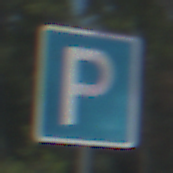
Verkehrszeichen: Parken
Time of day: Midday
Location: Outdoor (Nature)
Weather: Clear
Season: NotSpecified
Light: Natural